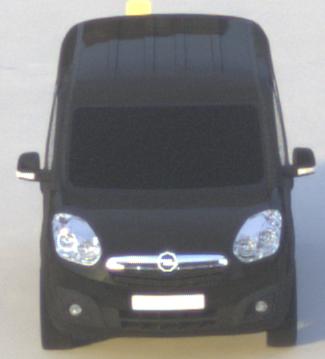
Make: Opel
Model: Combo Combi L1H1 1.4
Detailed model: Combo (D) Combi
Model produced from: 2012/01
Model produced until: 2013/11
Doors: 5
Color: black
Road condition: dry road
Daytime: sunrise or sunset
Contrast: low contrast